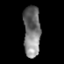
Tissue: prostate
Cell type: T cells
Senescence score: 0.3407
Nuclear area (px): 845
Mean DAPI intensity: 120.071